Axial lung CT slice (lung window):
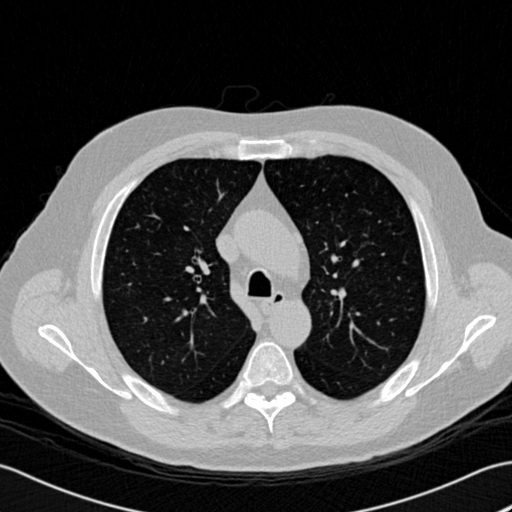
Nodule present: no